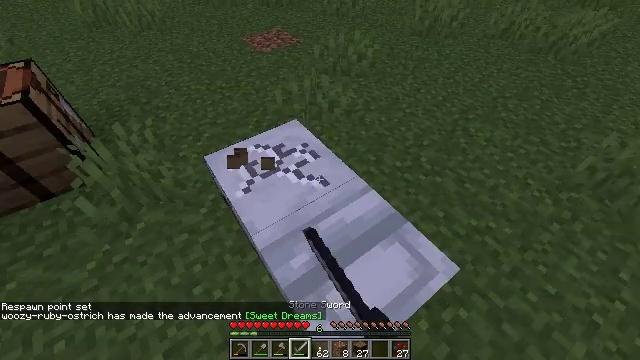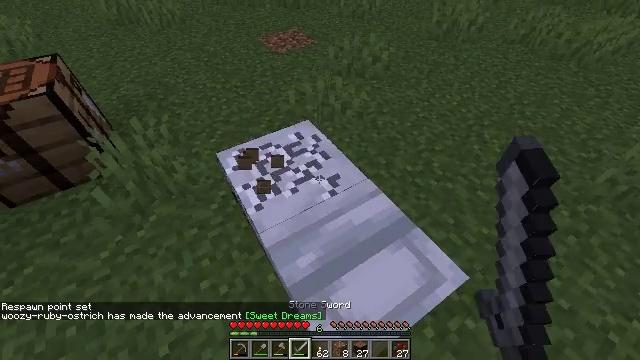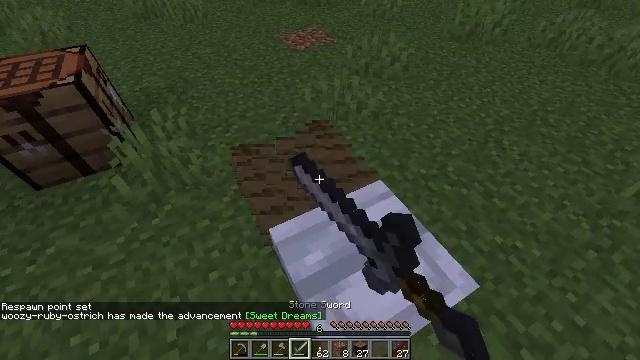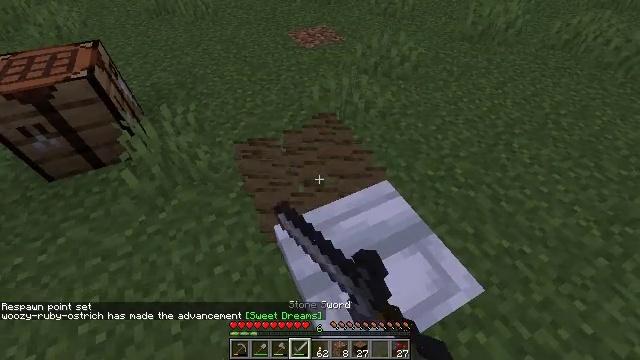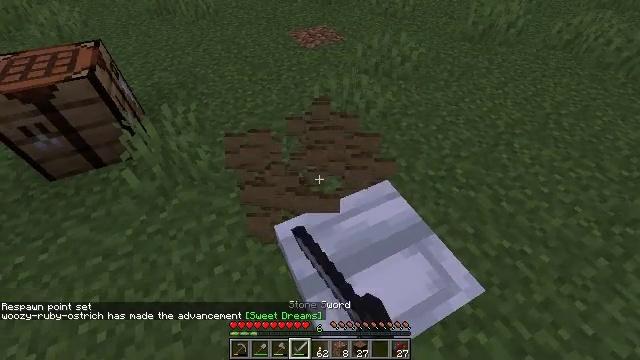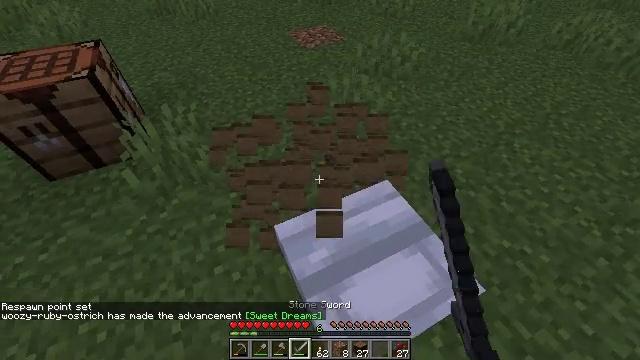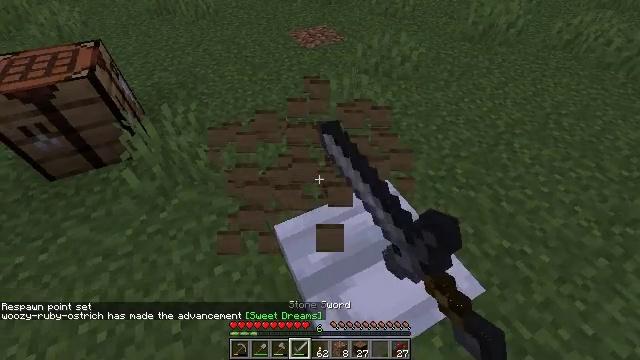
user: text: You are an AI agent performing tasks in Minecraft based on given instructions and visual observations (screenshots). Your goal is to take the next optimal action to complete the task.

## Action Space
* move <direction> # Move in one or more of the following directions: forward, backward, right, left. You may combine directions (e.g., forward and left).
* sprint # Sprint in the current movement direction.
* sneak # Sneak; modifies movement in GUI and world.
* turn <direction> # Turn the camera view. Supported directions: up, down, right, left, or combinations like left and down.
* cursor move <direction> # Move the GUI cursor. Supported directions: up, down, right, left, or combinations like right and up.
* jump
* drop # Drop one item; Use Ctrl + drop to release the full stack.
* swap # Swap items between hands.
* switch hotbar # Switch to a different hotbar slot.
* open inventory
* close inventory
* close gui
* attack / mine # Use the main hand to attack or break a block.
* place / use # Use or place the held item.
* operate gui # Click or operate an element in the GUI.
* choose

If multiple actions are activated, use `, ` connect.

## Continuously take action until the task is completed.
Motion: motion action
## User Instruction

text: Mine the white bed.
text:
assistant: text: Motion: turn left, attack / mine
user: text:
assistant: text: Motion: turn left, attack / mine
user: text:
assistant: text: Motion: turn left, attack / mine
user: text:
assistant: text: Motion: attack / mine
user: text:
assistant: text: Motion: attack / mine
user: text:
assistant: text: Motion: attack / mine
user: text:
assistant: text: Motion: attack / mine